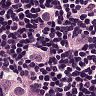
Metastatic tissue present: yes